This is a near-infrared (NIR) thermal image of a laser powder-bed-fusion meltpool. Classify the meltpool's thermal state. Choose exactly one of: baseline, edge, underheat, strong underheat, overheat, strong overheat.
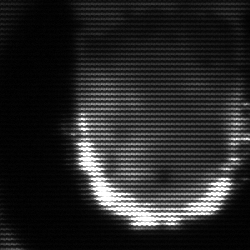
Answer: baseline